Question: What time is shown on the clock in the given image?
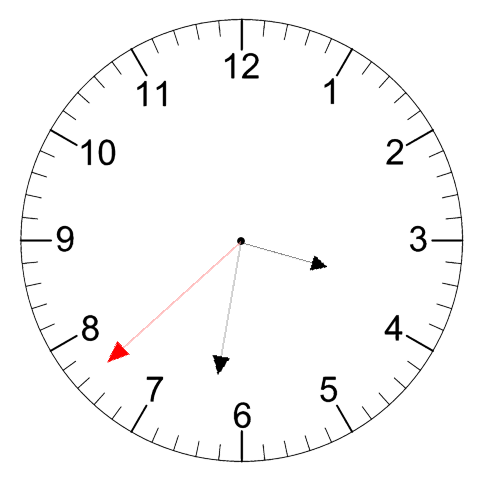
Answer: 03:31:38